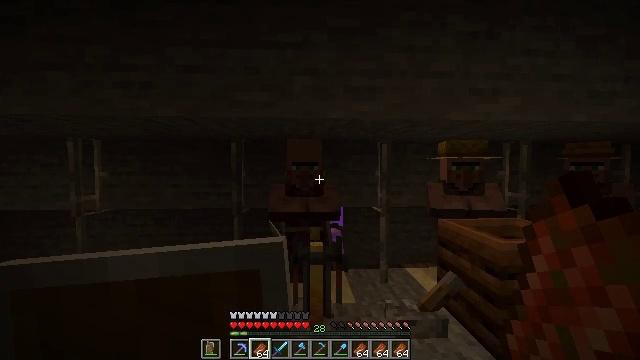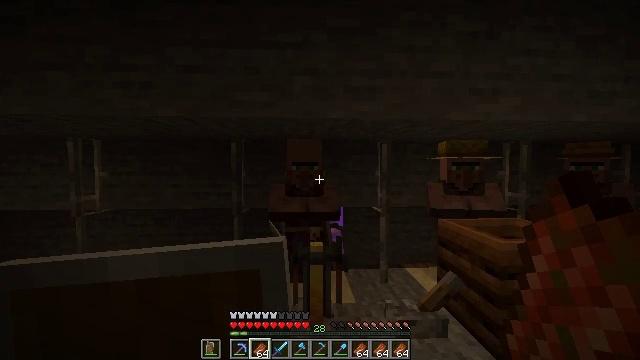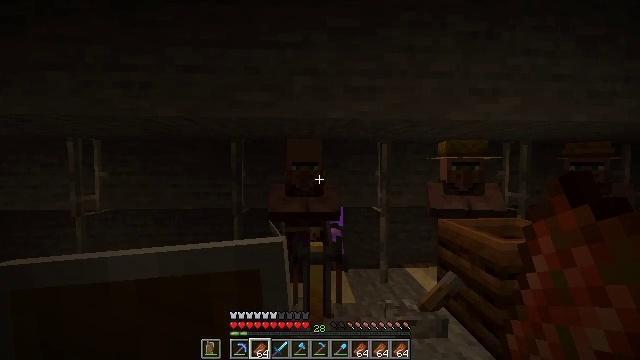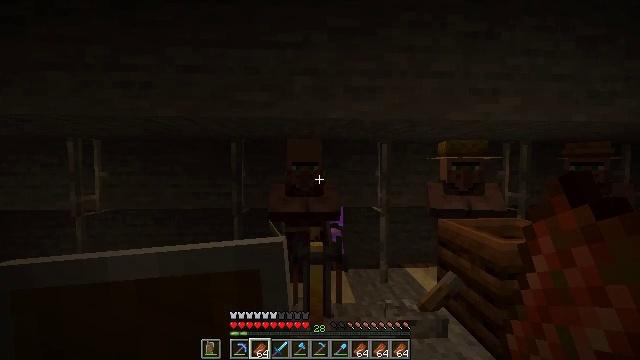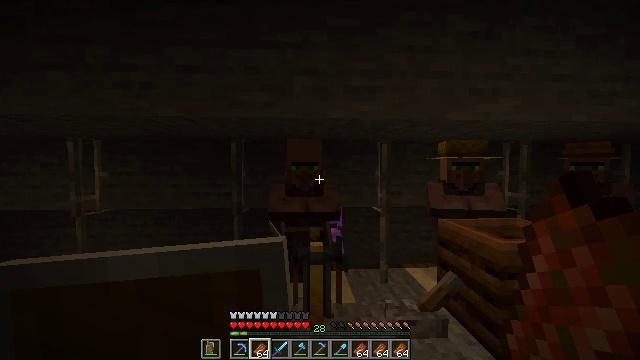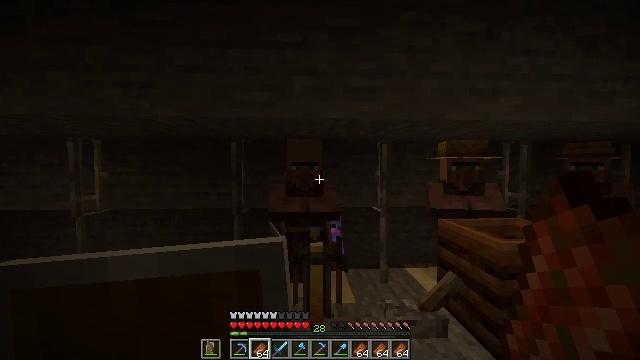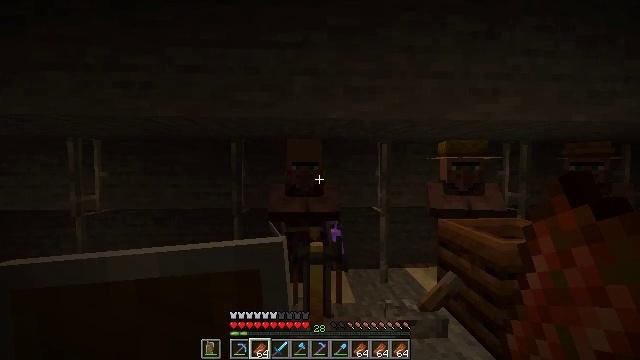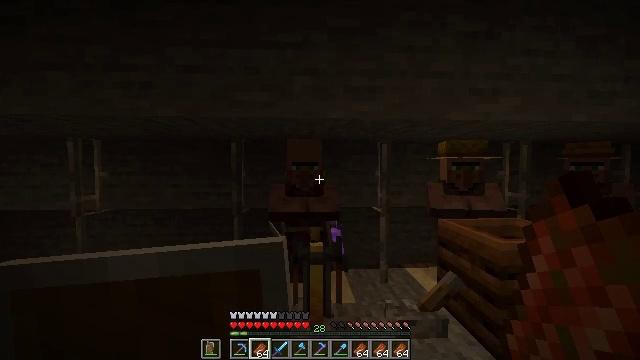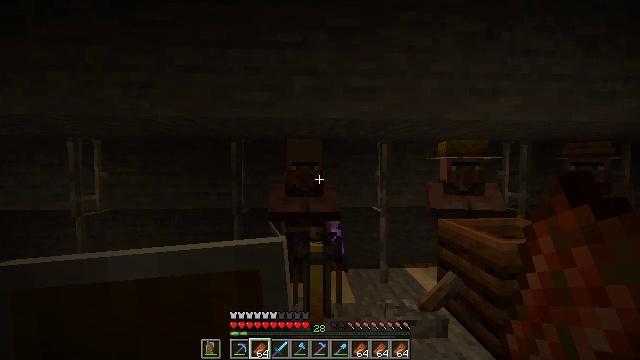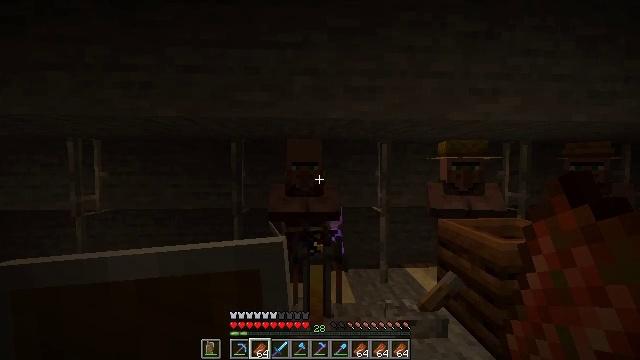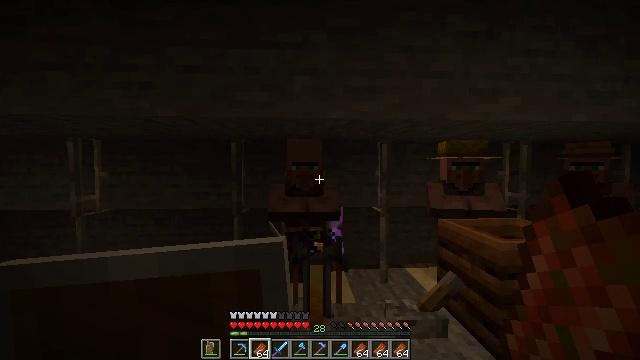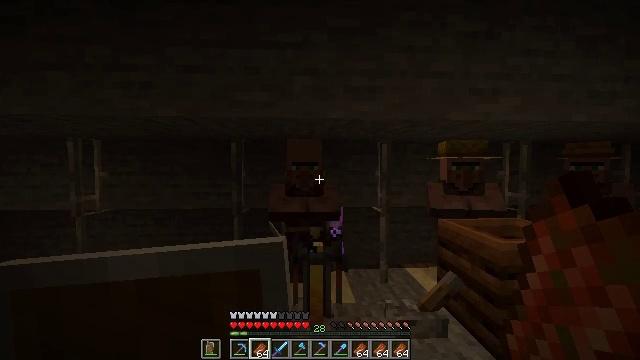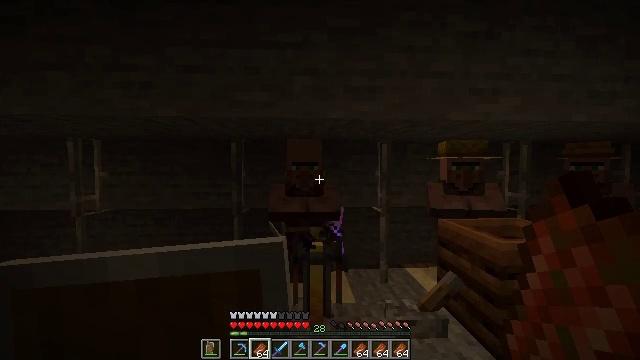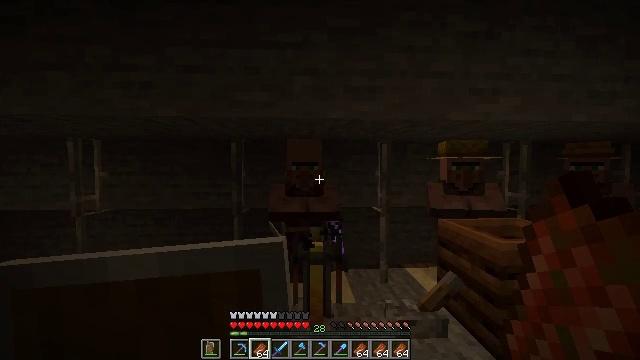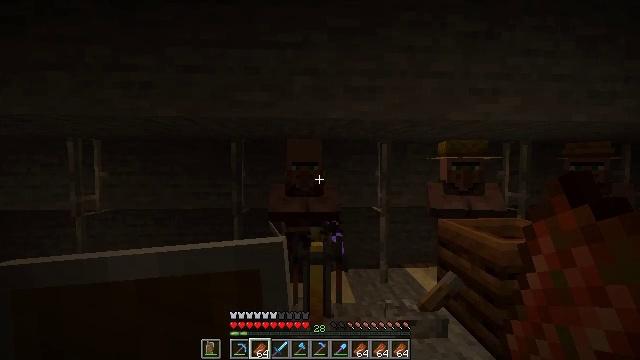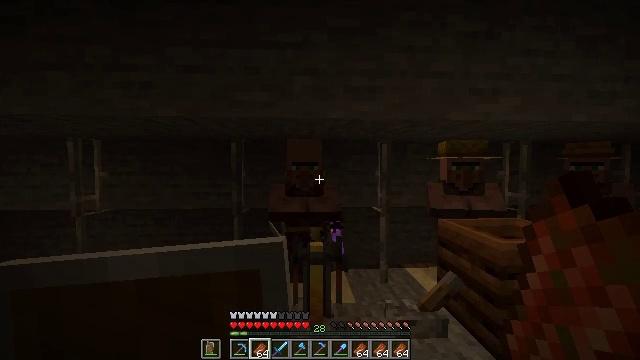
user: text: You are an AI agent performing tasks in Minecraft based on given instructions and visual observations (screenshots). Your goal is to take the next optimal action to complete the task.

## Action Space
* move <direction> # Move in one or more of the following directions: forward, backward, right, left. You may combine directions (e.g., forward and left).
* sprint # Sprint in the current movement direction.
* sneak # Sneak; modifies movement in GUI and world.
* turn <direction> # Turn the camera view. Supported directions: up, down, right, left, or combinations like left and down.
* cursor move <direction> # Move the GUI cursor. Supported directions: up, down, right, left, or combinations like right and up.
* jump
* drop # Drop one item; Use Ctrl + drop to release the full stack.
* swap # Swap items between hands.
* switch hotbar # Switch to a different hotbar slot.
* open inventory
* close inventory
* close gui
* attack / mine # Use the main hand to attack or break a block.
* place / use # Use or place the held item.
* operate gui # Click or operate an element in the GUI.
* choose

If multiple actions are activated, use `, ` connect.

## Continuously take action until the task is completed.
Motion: motion action
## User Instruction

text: Break the blue shulker box to pick it up.
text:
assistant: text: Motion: no_op
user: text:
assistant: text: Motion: no_op
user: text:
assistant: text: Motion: no_op
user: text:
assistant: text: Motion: no_op
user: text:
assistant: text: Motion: no_op
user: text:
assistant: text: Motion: no_op
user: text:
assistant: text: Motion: no_op
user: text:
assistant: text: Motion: no_op
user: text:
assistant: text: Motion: no_op
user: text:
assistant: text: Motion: no_op
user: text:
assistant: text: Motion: no_op
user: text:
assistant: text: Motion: no_op
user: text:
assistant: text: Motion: no_op
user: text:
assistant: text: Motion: no_op
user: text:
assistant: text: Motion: no_op
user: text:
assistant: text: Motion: no_op
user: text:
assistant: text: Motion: no_op
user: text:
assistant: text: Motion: no_op
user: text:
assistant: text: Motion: no_op
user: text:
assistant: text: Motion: no_op
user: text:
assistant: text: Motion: no_op
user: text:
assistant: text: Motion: no_op
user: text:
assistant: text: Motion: no_op
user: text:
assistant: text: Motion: no_op
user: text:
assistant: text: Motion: no_op
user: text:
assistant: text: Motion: no_op
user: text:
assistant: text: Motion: no_op
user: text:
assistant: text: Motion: no_op
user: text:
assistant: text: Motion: no_op
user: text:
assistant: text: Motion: no_op